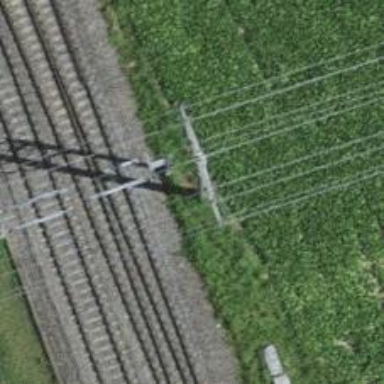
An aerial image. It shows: Power pole.